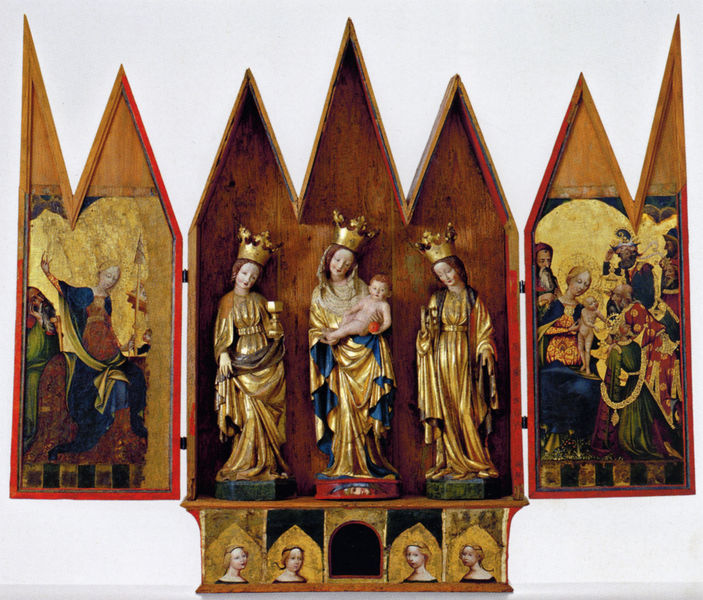
Titel: Dornstädter Altar
Künstler: Meister Hartmann (Skulpturen)
Standort: Stuttgart
Institution: Württembergisches Landesmuseum
Schlagwörter: blau, flügel, dreieck, frauen, grün, braun, frau, holz, kleid, rot, malerei, falten, sockel, kirche, gewand, gold, kelch, mantel, kind, spitzen, gotik, krone, engel, skulptur, statue, apfel, baby, figuren, spitz, detail, plastik, podest, offen, vergoldet, glaube, kreuz, jungfrau, altar, schnitzerei, zacken, skulpturen, christus, jesus, jesus christus, scharnier, mittelalter, könige, königin, heilige, geöffnet, heilig, maria, madonna, anbetung, kleinplastik, schrein, christentum, goldgrund, ikone, golf, marien, josef, verkündigung, tryptichon, gral, kronr, kronen, jesuskind, predella, barbara, flügelaltar, katharina, mitteltafel, triptychon, lieblich, triptichon, altertum, muttergottes, empfängnis, außenflügel, seitentafel, klappaltar, praedella, malere, seitentafeln, holzschnitzerei, reisealtar, margarethe, kopfe, kahtarina